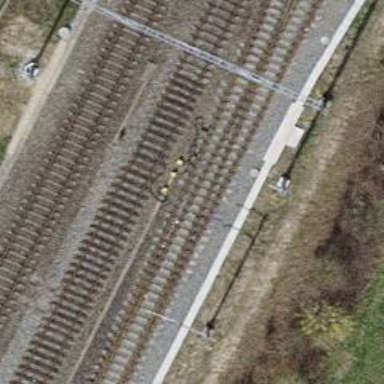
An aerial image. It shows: Single-track electrified railway siding with contact line for service.